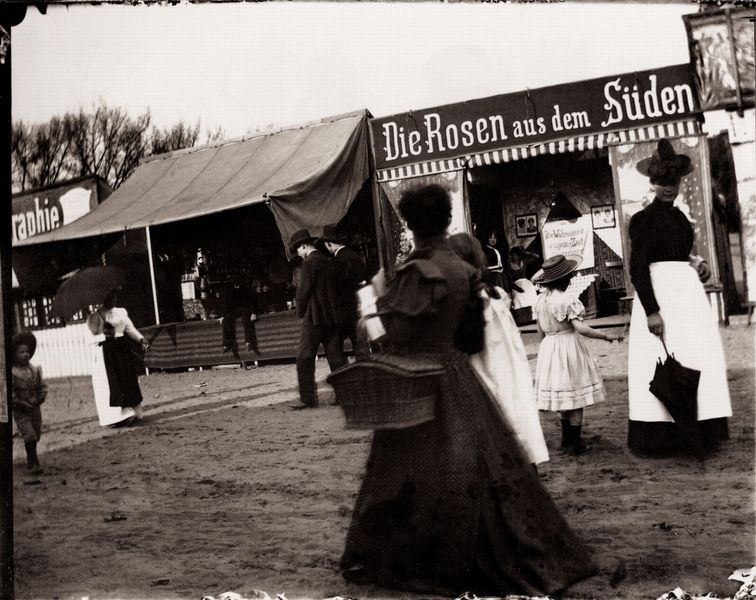
Titel: Rummel, Budenstraße
Künstler: Heinrich Zille
Schlagwörter: baum, hand, himmel, mann, schatten, weiß, bäume, frauen, menschen, mädchen, sand, stadt, äste, damen, frau, grau, hut, hüte, kleid, kleider, laterne, licht, männer, rücken, schwarz, strasse, dach, regenschirm, rose, rosen, schirm, weg, wiese, leute, zylinder, anzug, tresen, stehen, ärmel, hände, vorhang, erde, zweige, gehen, hütte, wiesen, boden, gewand, kind, saum, publikum, puffärmel, kinder, deutschland, schleppe, schürze, taille, schrift, süden, schürzen, kahl, winter, amerika, läden, markt, platz, werbung, sepia, vergnügen, dienstmädchen, korb, deutsch, stufen, junge, gehrock, frühling, foto, fotografie, photographie, regen, schild, knabe, münchen, bub, schwarzweiss, regenschirme, schirme, einkaufen, jahrmarkt, zille, jalousie, schlamm, photo, aufschrift, trachten, viktorianisch, marktplatz, schief, gruß, aufnahme, markise, grüßen, rummel, buden, stände, kirmes, einkaufskorb, unschärfe, kindermädchen, bude, oktoberfest, wiesn, begrüßen, schnappschuss, sandboden, schaubude, schaubuden, kirmesplatz, rmmel, schürzen schirm, freun, hu, phonto, die rose aus dem süden, freuan, budden, #weiss, krämerläden, rosen aus dem süden